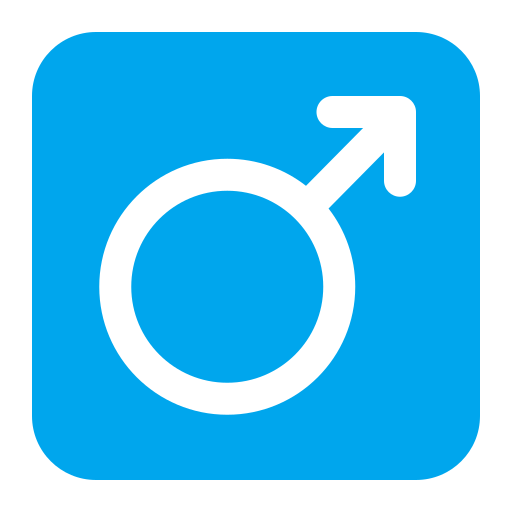
male sign flat